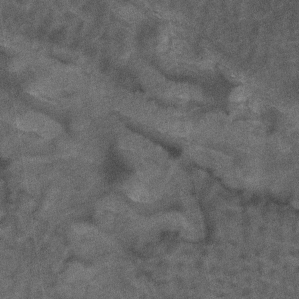
Label: non_frost